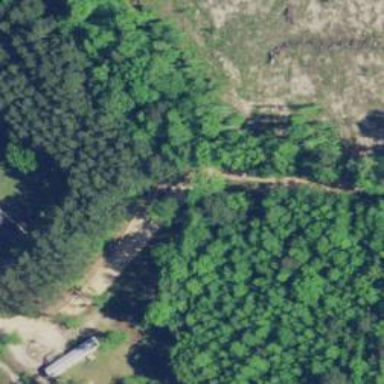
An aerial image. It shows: Culvert tunnel.